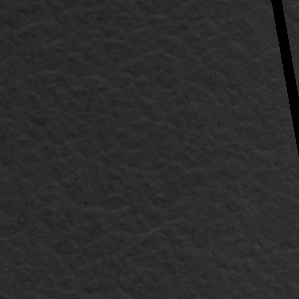
Label: frost